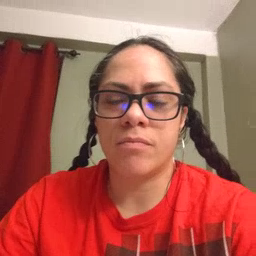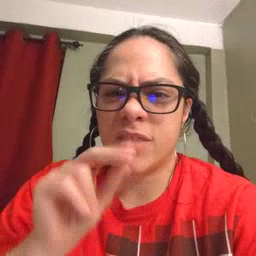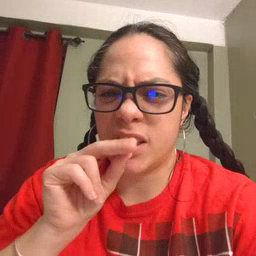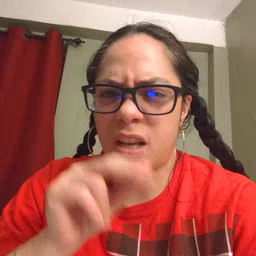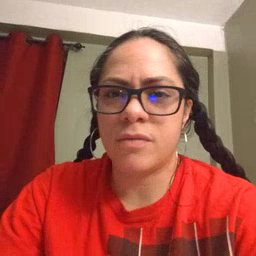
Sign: duck